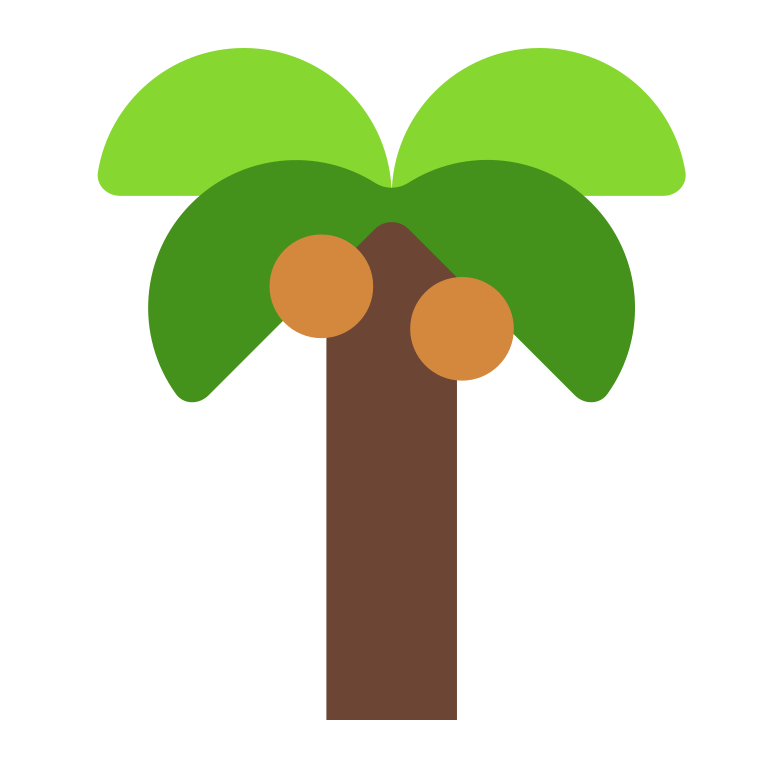
palm tree flat